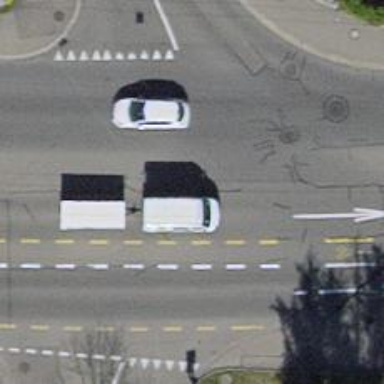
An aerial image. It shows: Road with traffic signals.